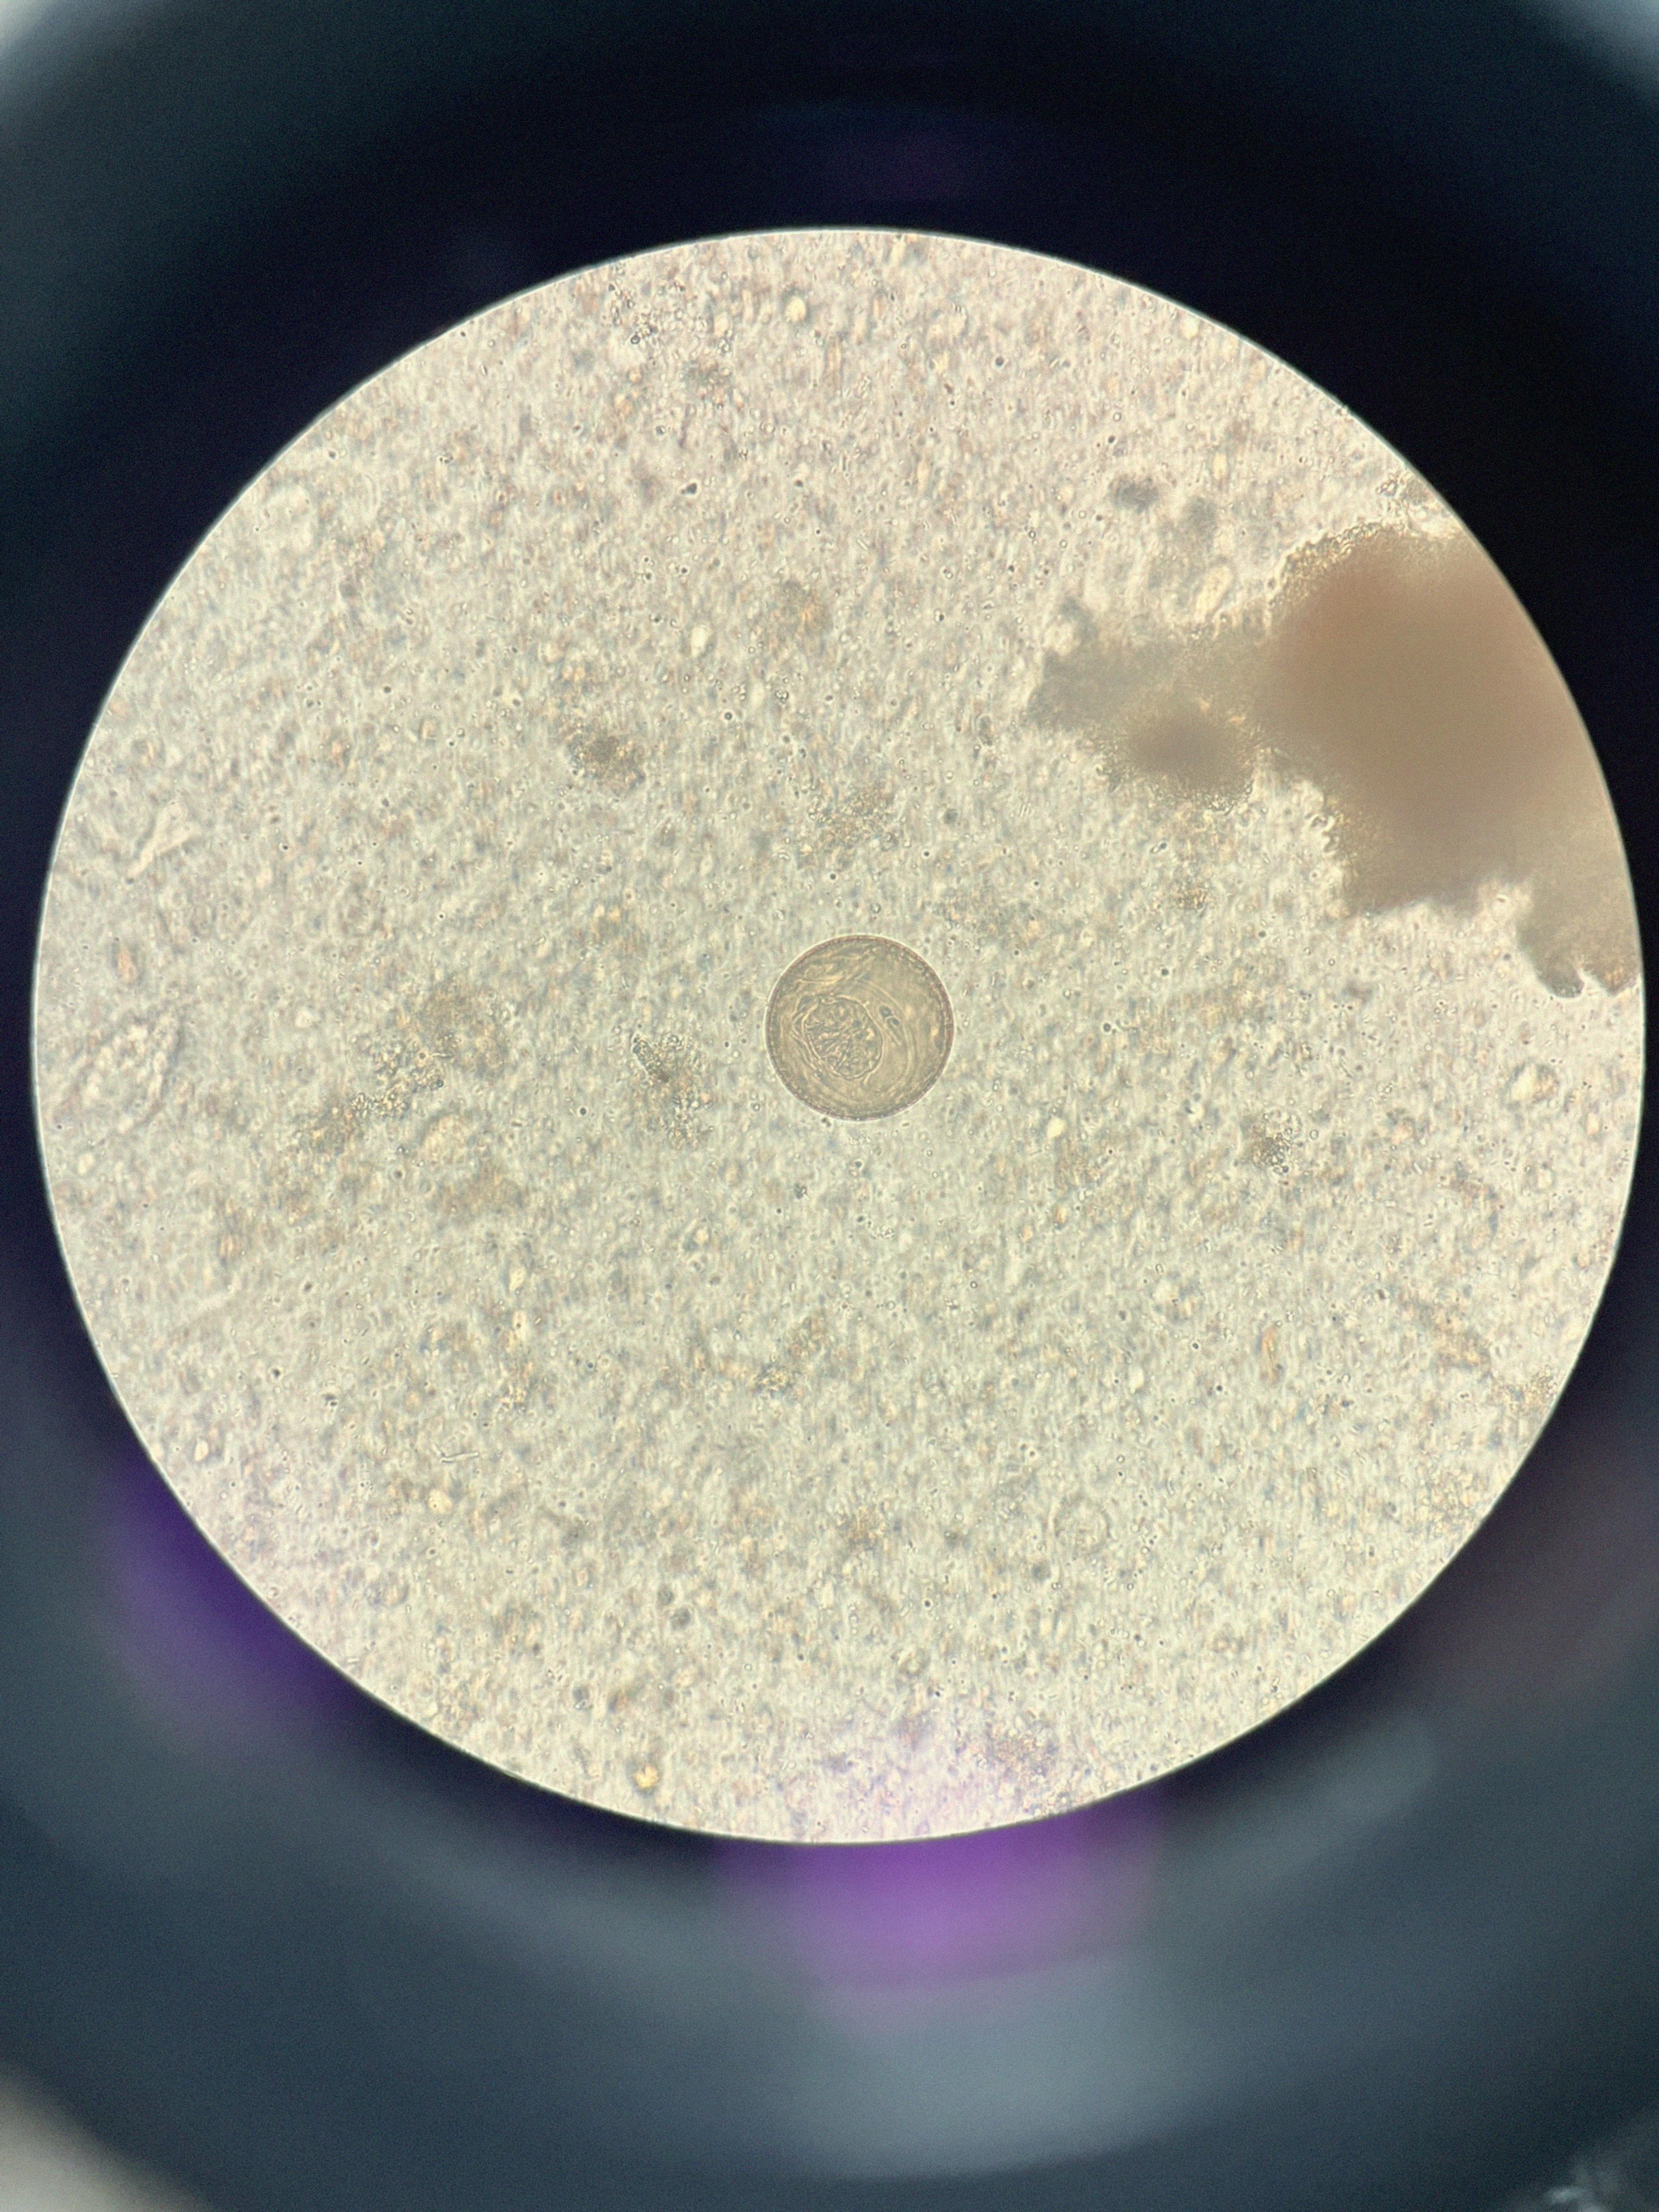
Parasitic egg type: Hymenolepis diminuta